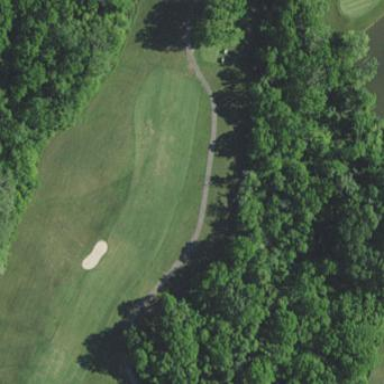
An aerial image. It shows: Golf fairway in the image.